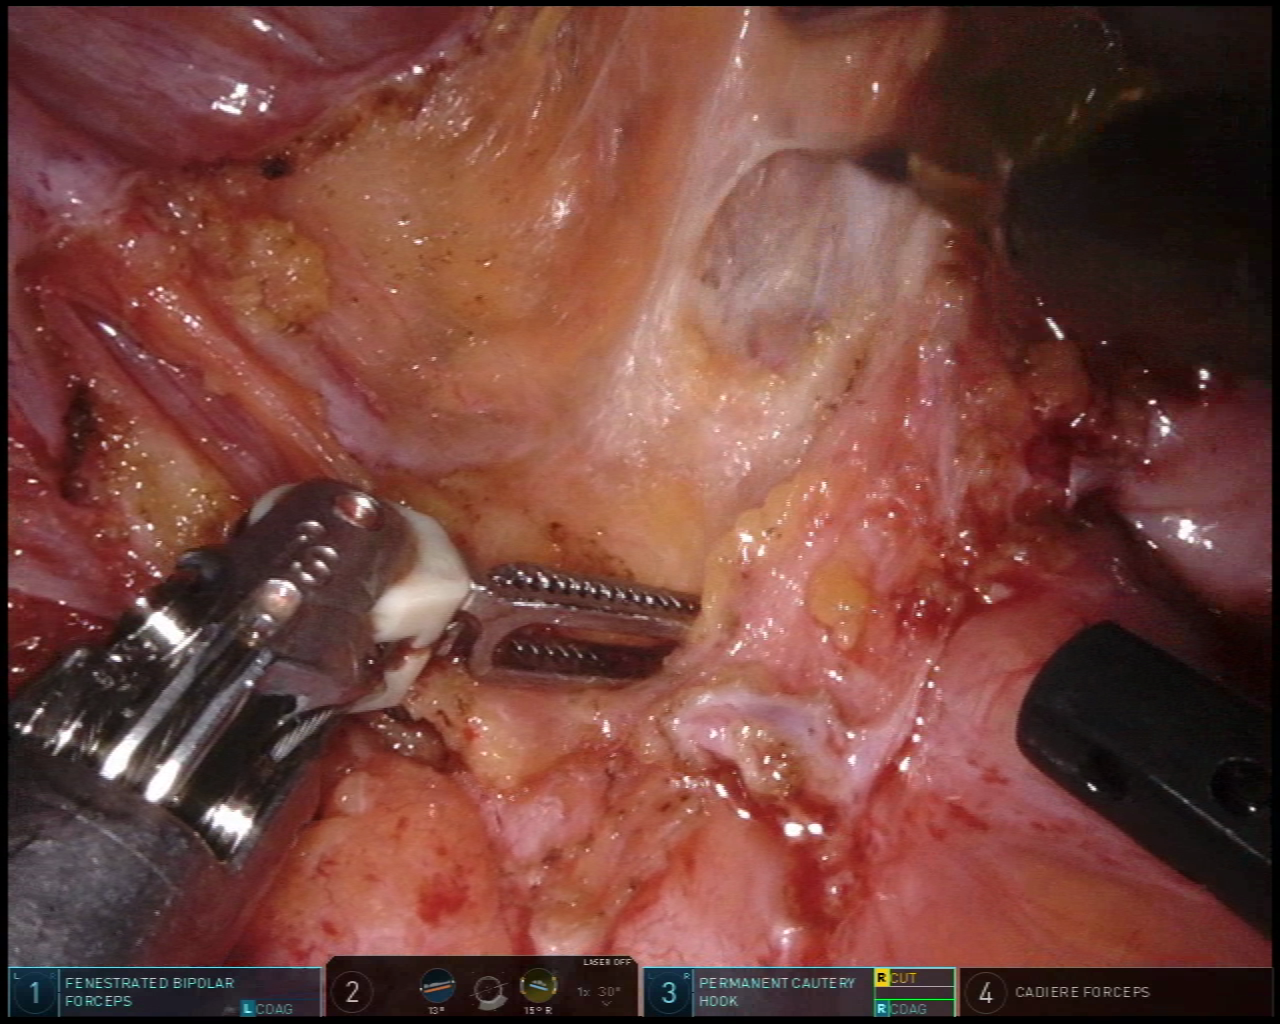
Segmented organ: ureter
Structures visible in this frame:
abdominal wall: yes
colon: yes
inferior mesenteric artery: no
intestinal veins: no
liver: no
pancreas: no
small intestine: no
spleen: no
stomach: no
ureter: yes
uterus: no
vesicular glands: no